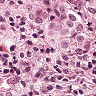
Metastatic tissue present: yes